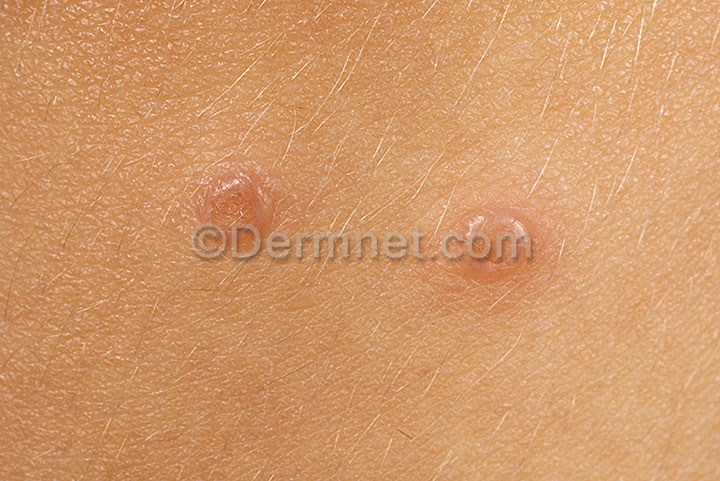
Disease: Herpes HPV and other STDs Photos